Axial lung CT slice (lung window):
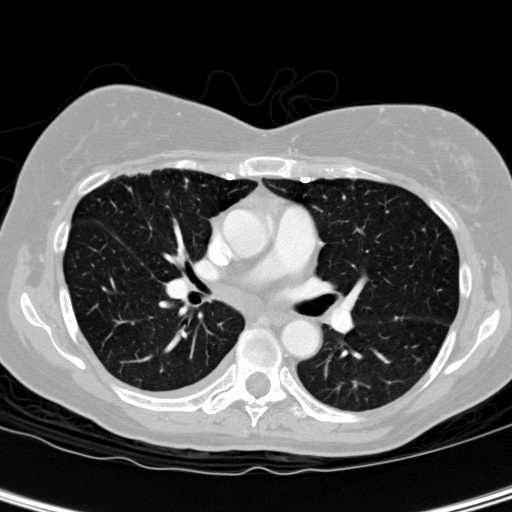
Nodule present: no